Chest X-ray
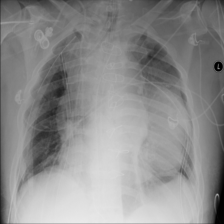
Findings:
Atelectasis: negative
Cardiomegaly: negative
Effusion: negative
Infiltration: negative
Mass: negative
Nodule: negative
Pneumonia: negative
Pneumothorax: negative
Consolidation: negative
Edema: negative
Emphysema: negative
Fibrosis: negative
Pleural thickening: negative
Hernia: negative